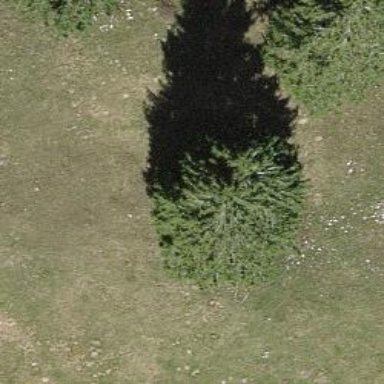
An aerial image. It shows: Beautiful tree in nature.